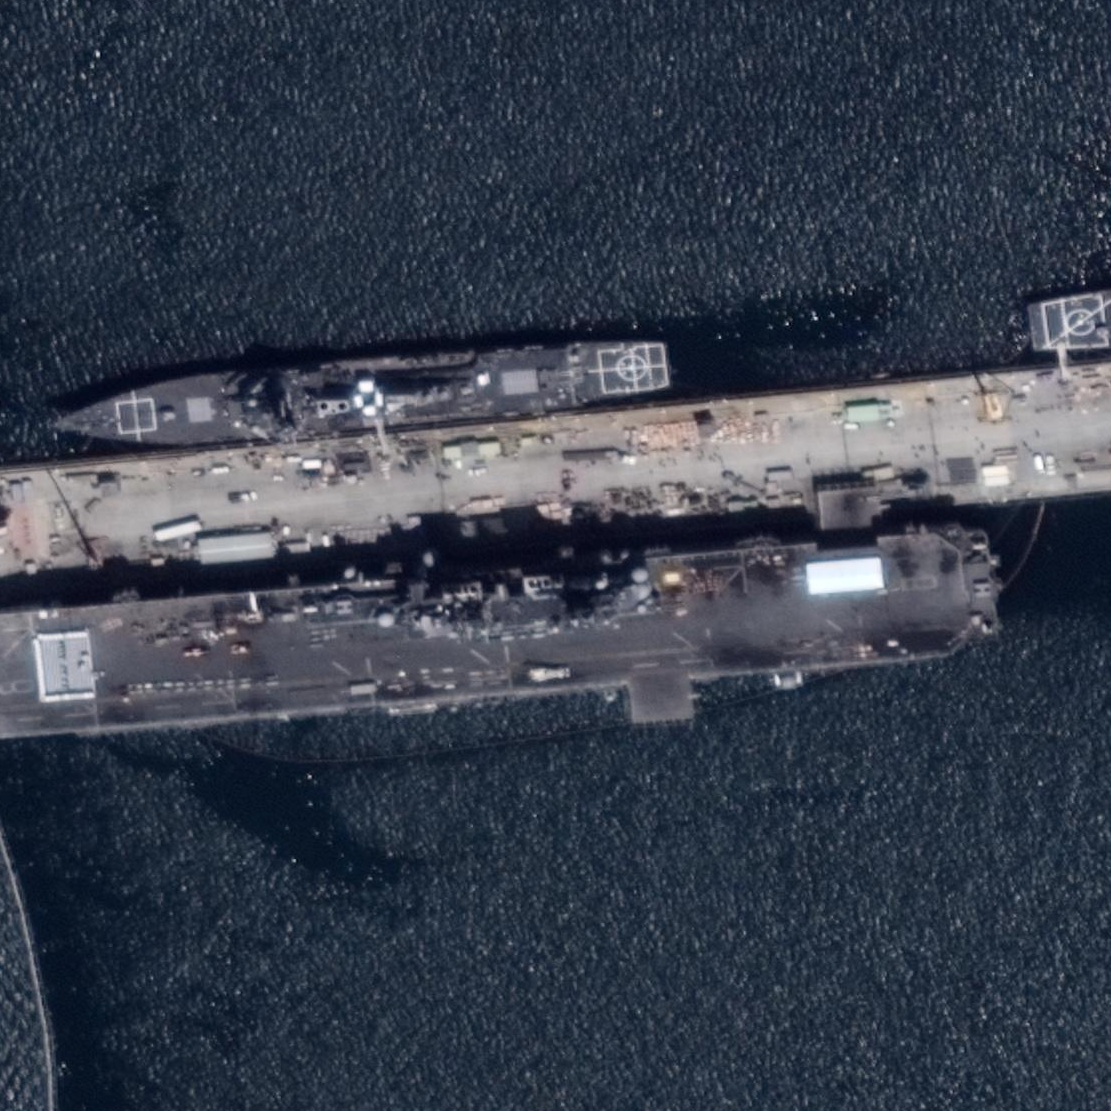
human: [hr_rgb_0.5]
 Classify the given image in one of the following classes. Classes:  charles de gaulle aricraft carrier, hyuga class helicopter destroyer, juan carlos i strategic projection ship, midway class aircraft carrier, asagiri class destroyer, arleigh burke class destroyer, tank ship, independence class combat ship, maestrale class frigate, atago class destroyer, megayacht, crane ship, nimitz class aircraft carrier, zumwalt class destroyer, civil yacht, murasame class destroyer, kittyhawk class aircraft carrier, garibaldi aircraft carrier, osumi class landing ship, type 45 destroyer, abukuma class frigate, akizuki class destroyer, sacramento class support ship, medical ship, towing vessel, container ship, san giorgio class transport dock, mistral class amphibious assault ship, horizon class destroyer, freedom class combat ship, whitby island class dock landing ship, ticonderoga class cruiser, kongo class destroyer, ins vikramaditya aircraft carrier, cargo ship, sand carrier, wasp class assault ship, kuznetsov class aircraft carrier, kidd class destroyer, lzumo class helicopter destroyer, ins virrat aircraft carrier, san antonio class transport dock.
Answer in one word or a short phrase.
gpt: Wasp class assault ship